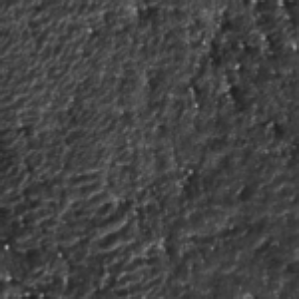
Label: frost